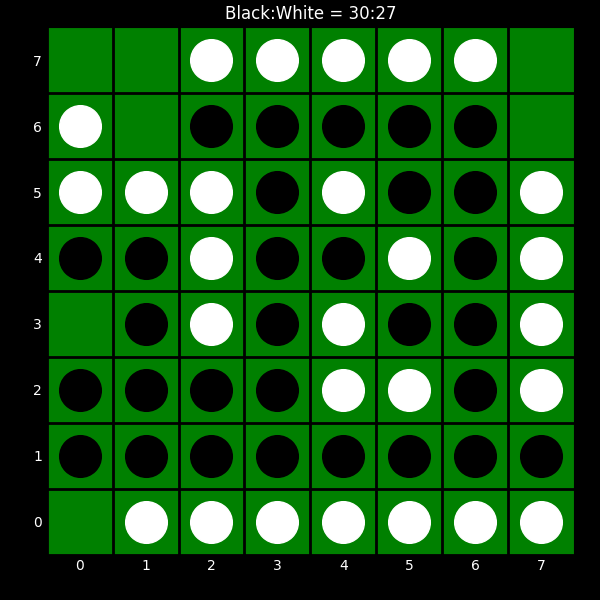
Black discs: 30
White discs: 27